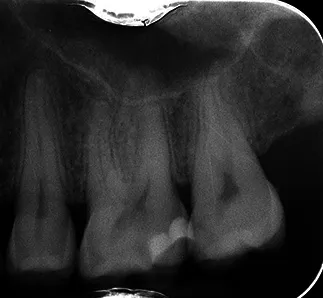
Radiography retro-alveolar post treatment (note the new densification around teeth).
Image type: radiology (x_ray)